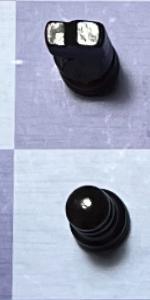
Label: Pawn_Black